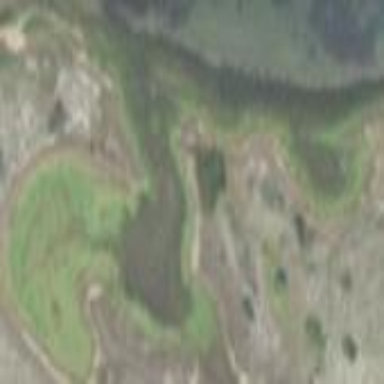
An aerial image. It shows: Saltmarsh wetland area.